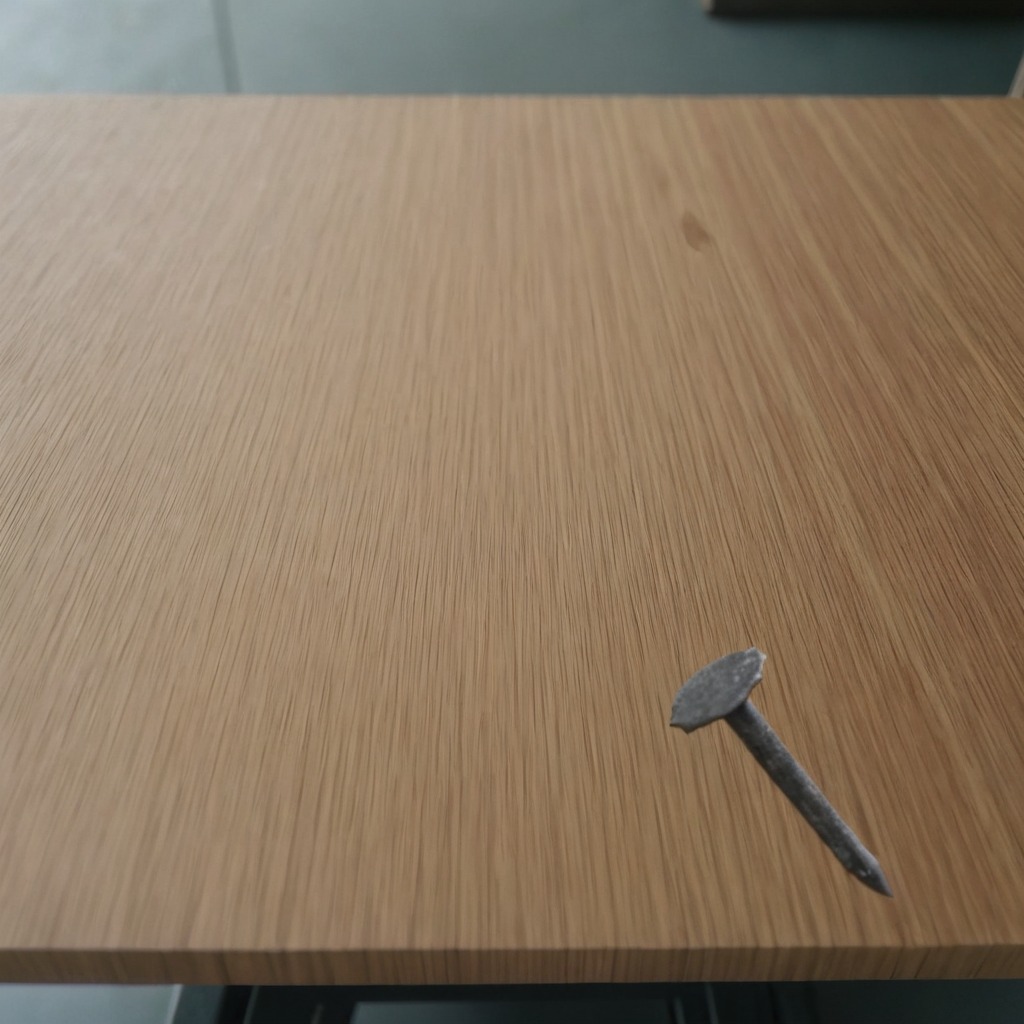
An iron nail is lying on the workbench inside a coastal fishing gear workshop.